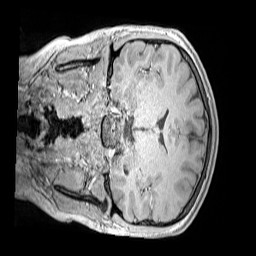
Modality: MP2RAGE
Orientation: coronal
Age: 13
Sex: male
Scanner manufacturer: siemens
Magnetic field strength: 3 T
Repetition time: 4 s
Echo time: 0.00299 s